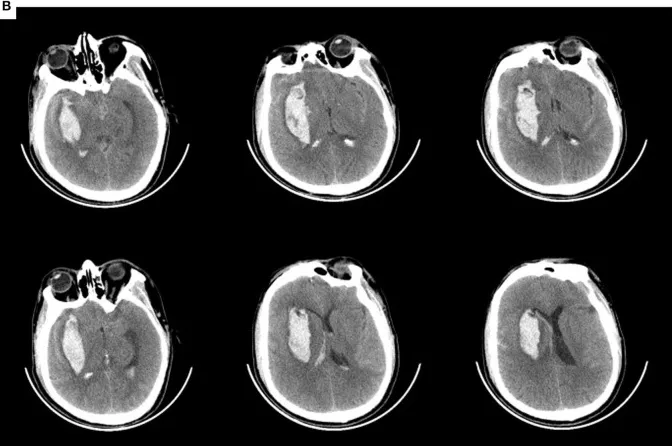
(B) Patient 2. Intracerebral hemorrhage in the right basal ganglia involving the temporal lobe.
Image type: radiology (mri)